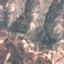
Land use / land cover class: HerbaceousVegetation